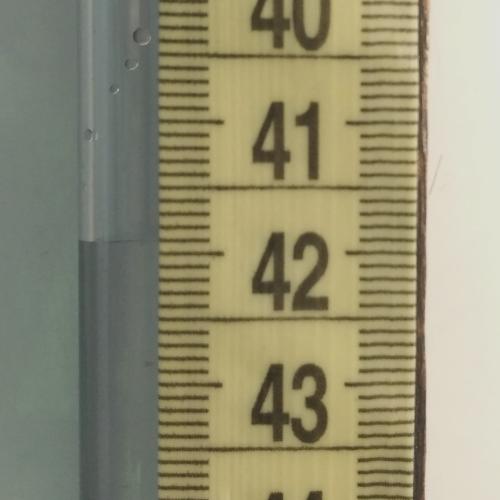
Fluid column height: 41.9 cm